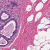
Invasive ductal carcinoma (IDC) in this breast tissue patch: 0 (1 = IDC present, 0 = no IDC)